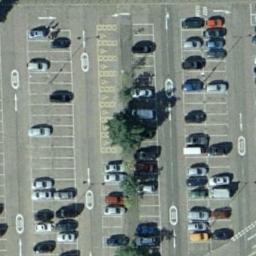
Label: parking_lot